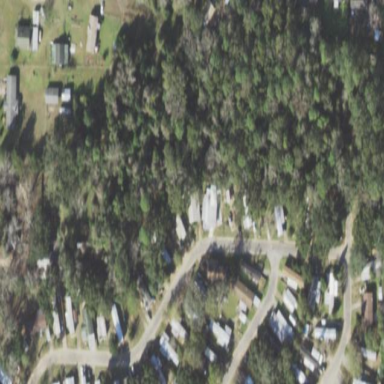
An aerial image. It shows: Residential area known as trailer park.